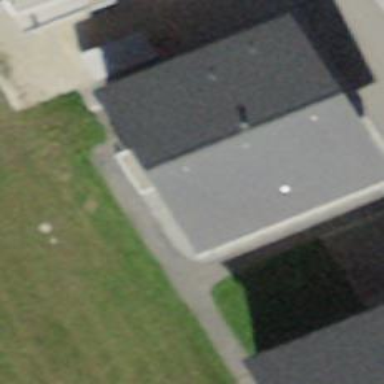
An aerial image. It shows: Tan house with gabled roof oriented along one side.